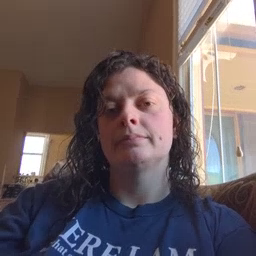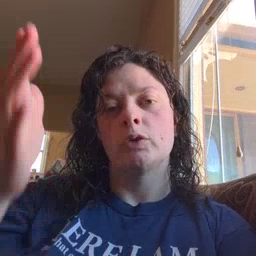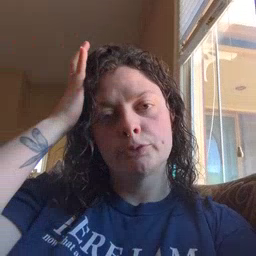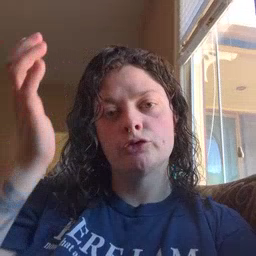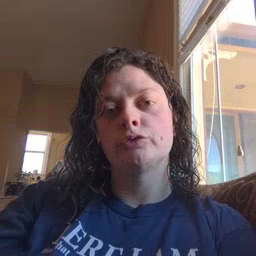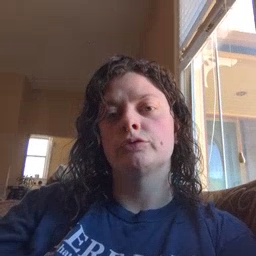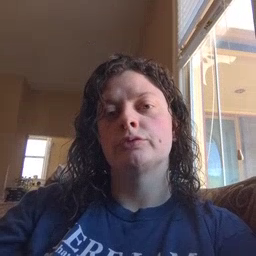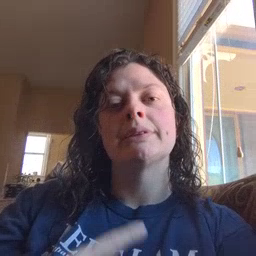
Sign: garbage